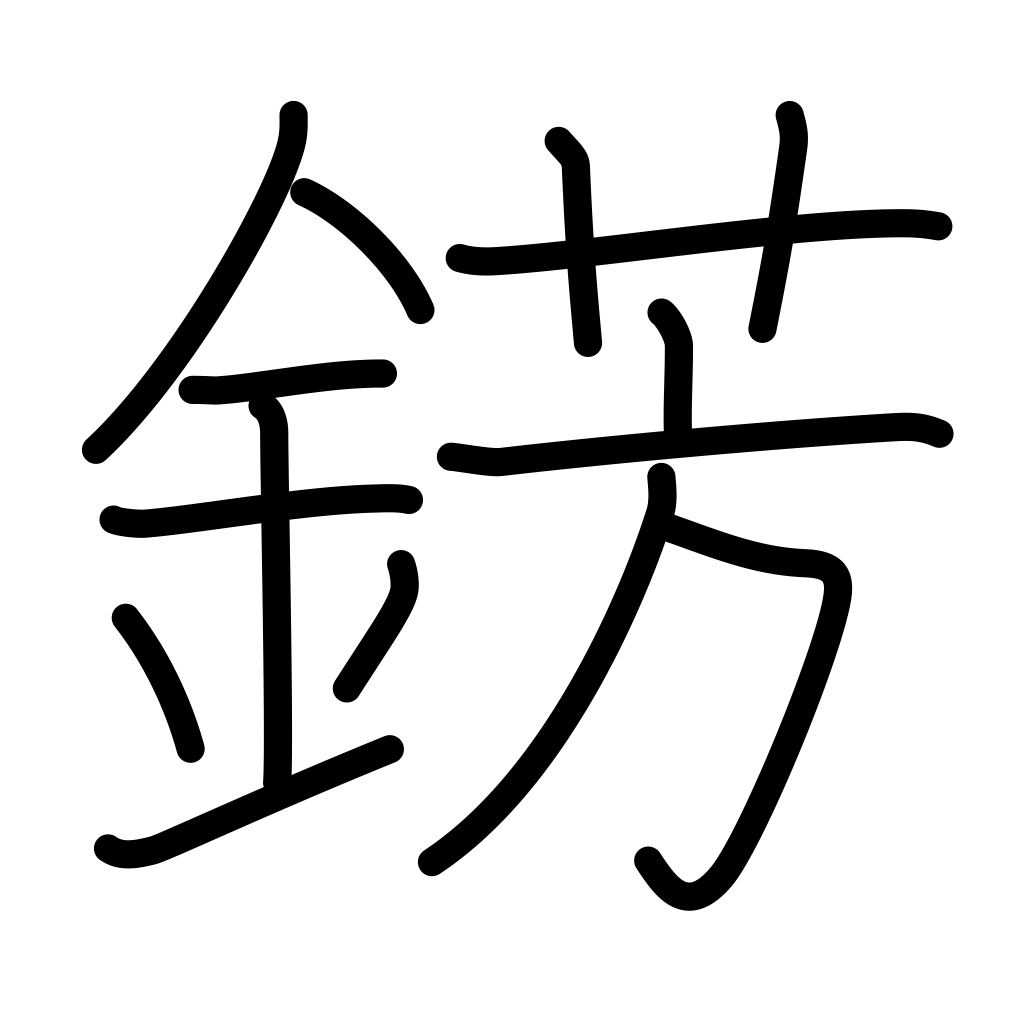
Meaning: metal jewelry